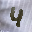
Label: 4